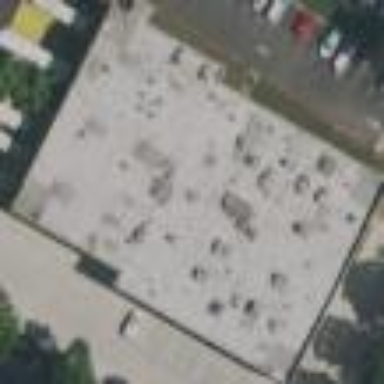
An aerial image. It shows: Commercial building.